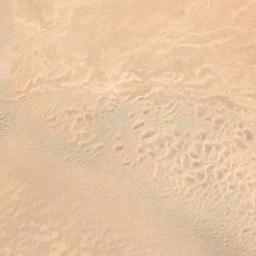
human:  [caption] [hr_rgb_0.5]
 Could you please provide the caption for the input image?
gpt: The desert has yellow sand and some small dunes .

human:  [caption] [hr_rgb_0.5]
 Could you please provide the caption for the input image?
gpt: The desert is full of yellow sand .

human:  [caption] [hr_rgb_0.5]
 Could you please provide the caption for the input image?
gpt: There are several strips of rock in this desert .

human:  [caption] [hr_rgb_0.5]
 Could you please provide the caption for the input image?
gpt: This is a yellow desert with wavy stripes .

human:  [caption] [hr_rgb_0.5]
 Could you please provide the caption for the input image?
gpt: A yellow desert with some dunes .